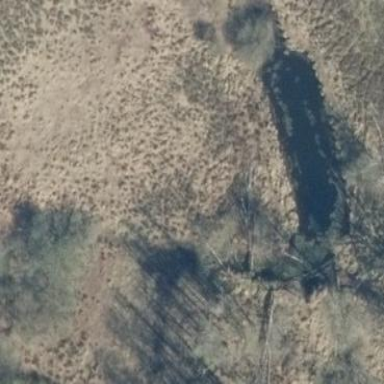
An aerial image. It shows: Beautiful wet meadow natural wetland.